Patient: sex M, age 61
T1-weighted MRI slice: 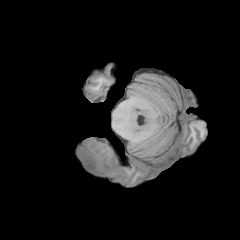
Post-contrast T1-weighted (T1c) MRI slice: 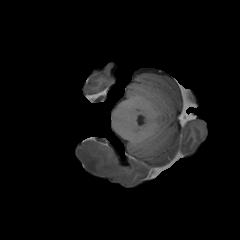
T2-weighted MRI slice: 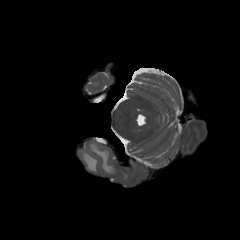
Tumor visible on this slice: yes
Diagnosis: Glioblastoma, IDH-wildtype
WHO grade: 4